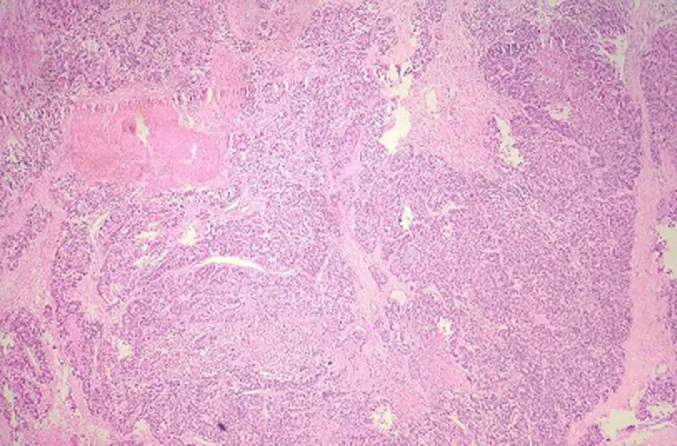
neuroendocrine component.
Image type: pathology (h&e)